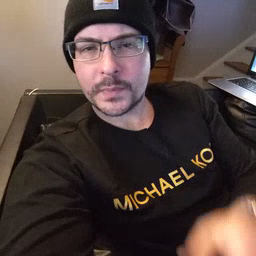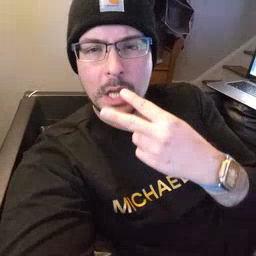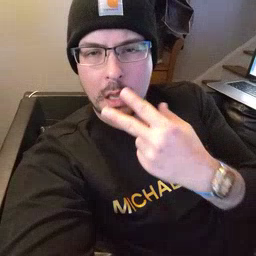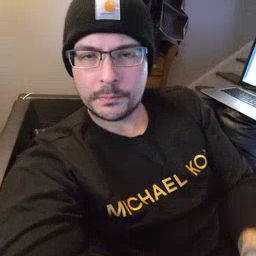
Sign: snack